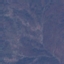
Label: HerbaceousVegetation